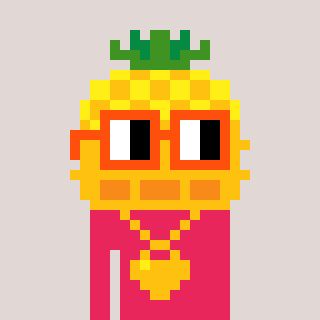
a pixel art character with square orange glasses, a pineapple-shaped head and a redpinkish-colored body on a warm background